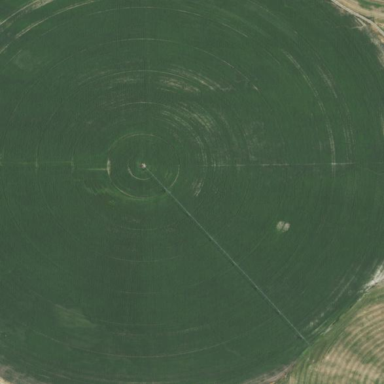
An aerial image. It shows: Farmland with pivot irrigation system.